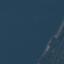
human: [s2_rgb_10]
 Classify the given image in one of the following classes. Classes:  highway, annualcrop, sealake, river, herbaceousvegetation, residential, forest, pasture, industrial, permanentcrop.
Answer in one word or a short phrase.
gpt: SeaLake